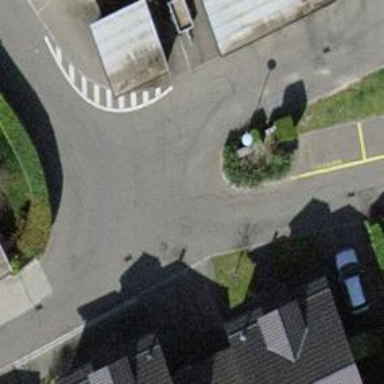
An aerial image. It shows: Living street.